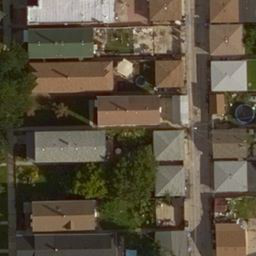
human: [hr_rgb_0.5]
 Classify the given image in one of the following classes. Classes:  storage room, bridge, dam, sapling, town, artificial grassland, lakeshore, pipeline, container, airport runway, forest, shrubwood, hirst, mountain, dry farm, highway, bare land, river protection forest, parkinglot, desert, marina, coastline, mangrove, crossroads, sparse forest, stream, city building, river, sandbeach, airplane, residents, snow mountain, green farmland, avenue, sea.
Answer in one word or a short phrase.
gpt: residents